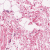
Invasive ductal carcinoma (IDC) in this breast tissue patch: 0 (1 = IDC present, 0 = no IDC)